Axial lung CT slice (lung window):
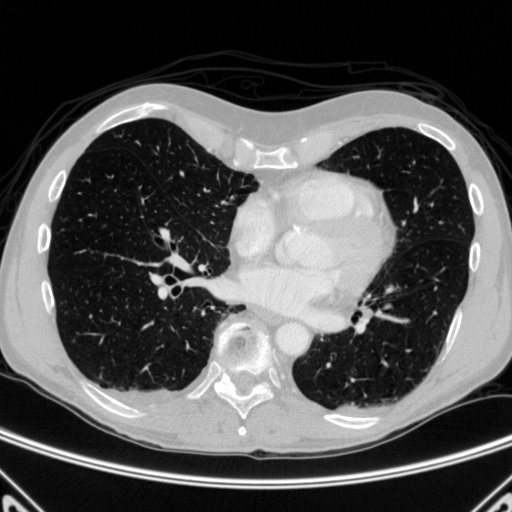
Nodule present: no